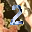
Label: 2